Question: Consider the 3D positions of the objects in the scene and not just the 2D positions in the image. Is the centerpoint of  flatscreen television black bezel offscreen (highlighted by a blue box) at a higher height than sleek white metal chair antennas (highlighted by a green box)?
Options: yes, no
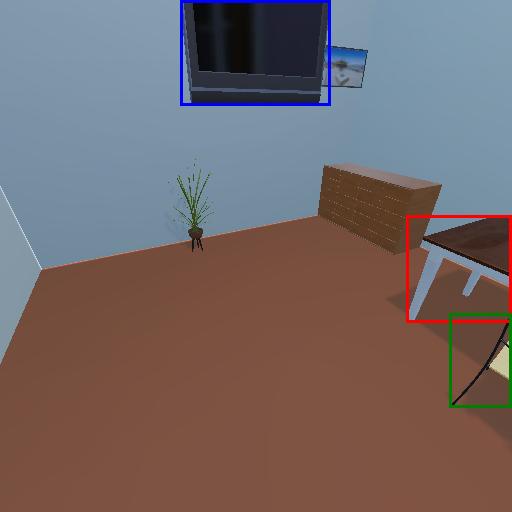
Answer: yes